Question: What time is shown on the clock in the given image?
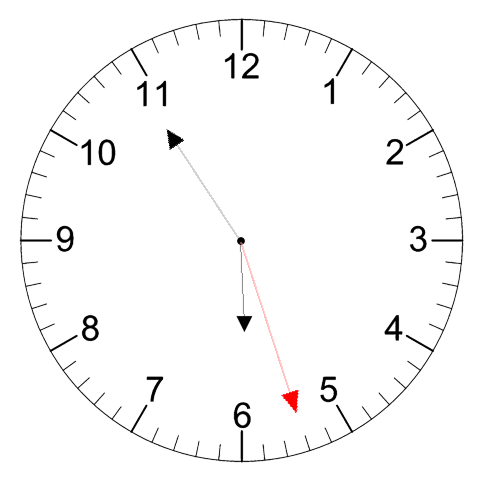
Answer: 05:54:27